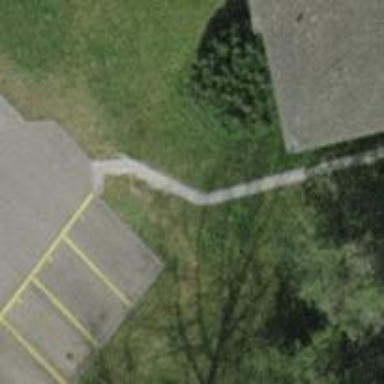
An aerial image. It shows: Path made of paving stones.